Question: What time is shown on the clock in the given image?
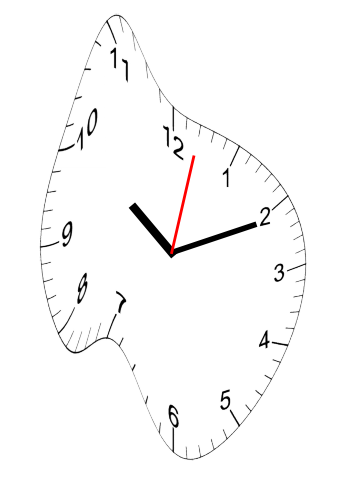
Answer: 10:11:02